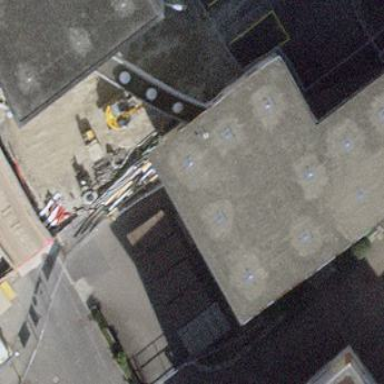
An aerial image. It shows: Bicycle parking facility located on the roof of building.